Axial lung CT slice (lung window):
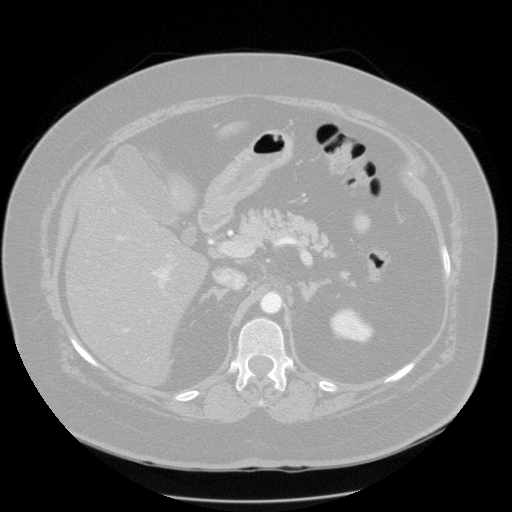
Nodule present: no